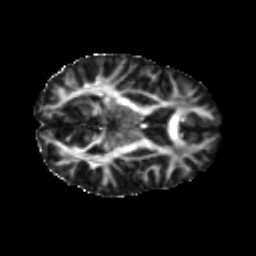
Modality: FA
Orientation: axial
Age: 26
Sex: female
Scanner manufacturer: ge
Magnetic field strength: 3 T
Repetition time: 7.8 s
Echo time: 0.0607 s